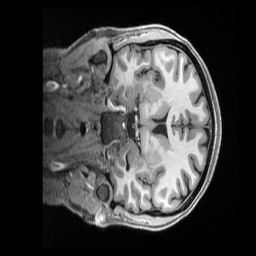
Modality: T1w
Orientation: coronal
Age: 30
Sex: female
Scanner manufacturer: siemens
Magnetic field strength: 3 T
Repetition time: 2.5 s
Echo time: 0.00296 s